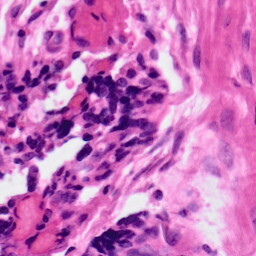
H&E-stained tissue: Ovarian